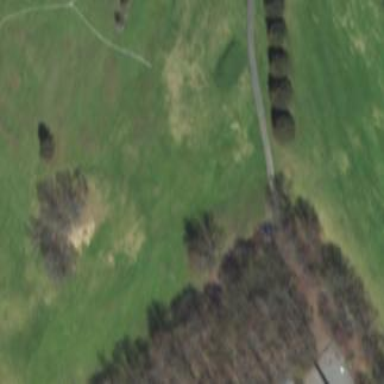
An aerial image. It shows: Scenic golf fairway.